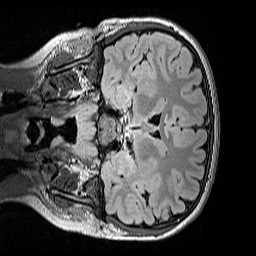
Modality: FLAIR
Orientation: coronal
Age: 10
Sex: female
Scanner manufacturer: siemens
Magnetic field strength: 3 T
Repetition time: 5 s
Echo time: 0.388 s